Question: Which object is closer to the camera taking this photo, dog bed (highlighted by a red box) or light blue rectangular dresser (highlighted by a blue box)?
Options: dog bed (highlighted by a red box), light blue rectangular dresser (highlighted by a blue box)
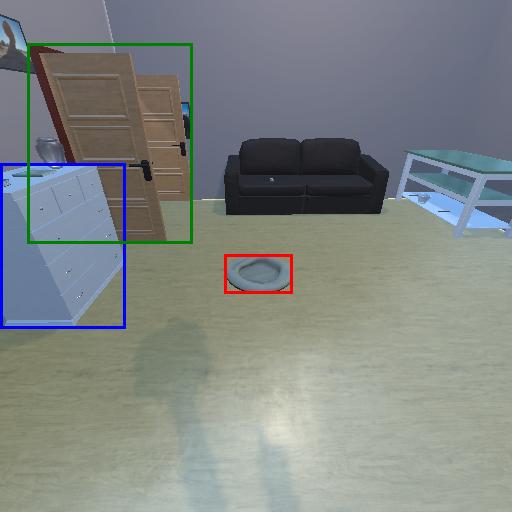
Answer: dog bed (highlighted by a red box)